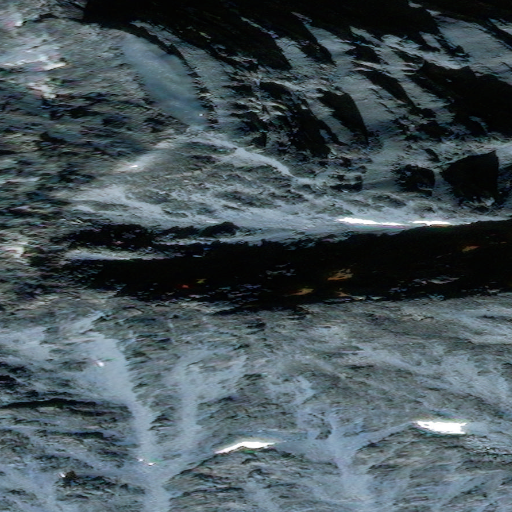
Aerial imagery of mountain in Alaska named Oolah Mountain containing only unknown